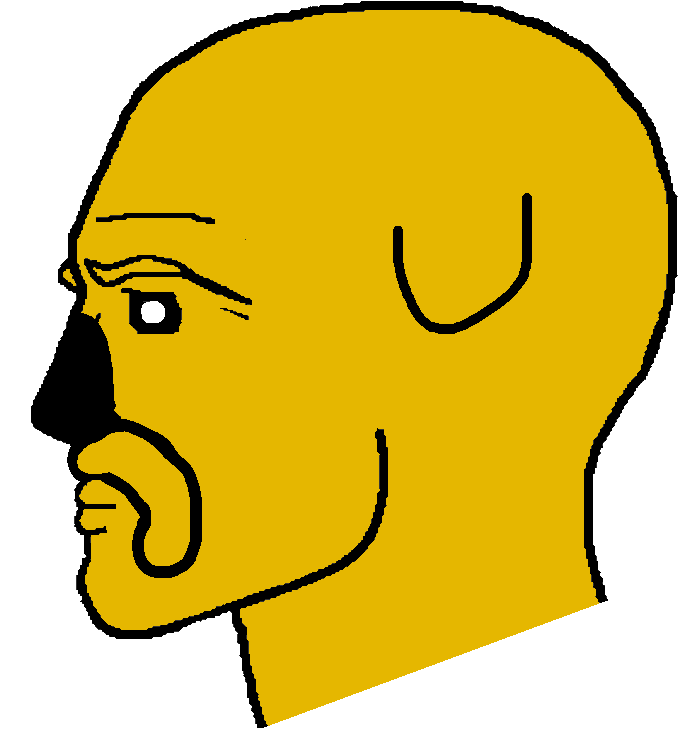
Label: 4_Yes_Chad